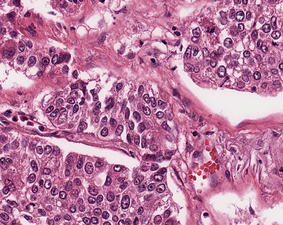
Tumor epithelial tissue: yes
Tumor-associated stroma tissue: yes
Normal tissue: no